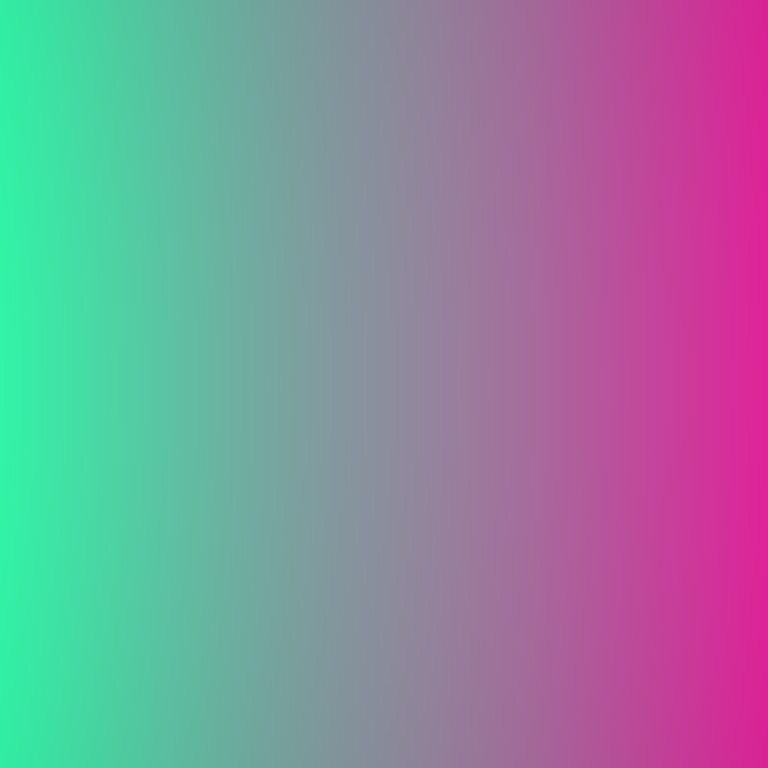
Abstract light effect, smooth gradient from vibrant green to bright magenta, energetic atmosphere, soft blend, no room, no furniture, no objects.